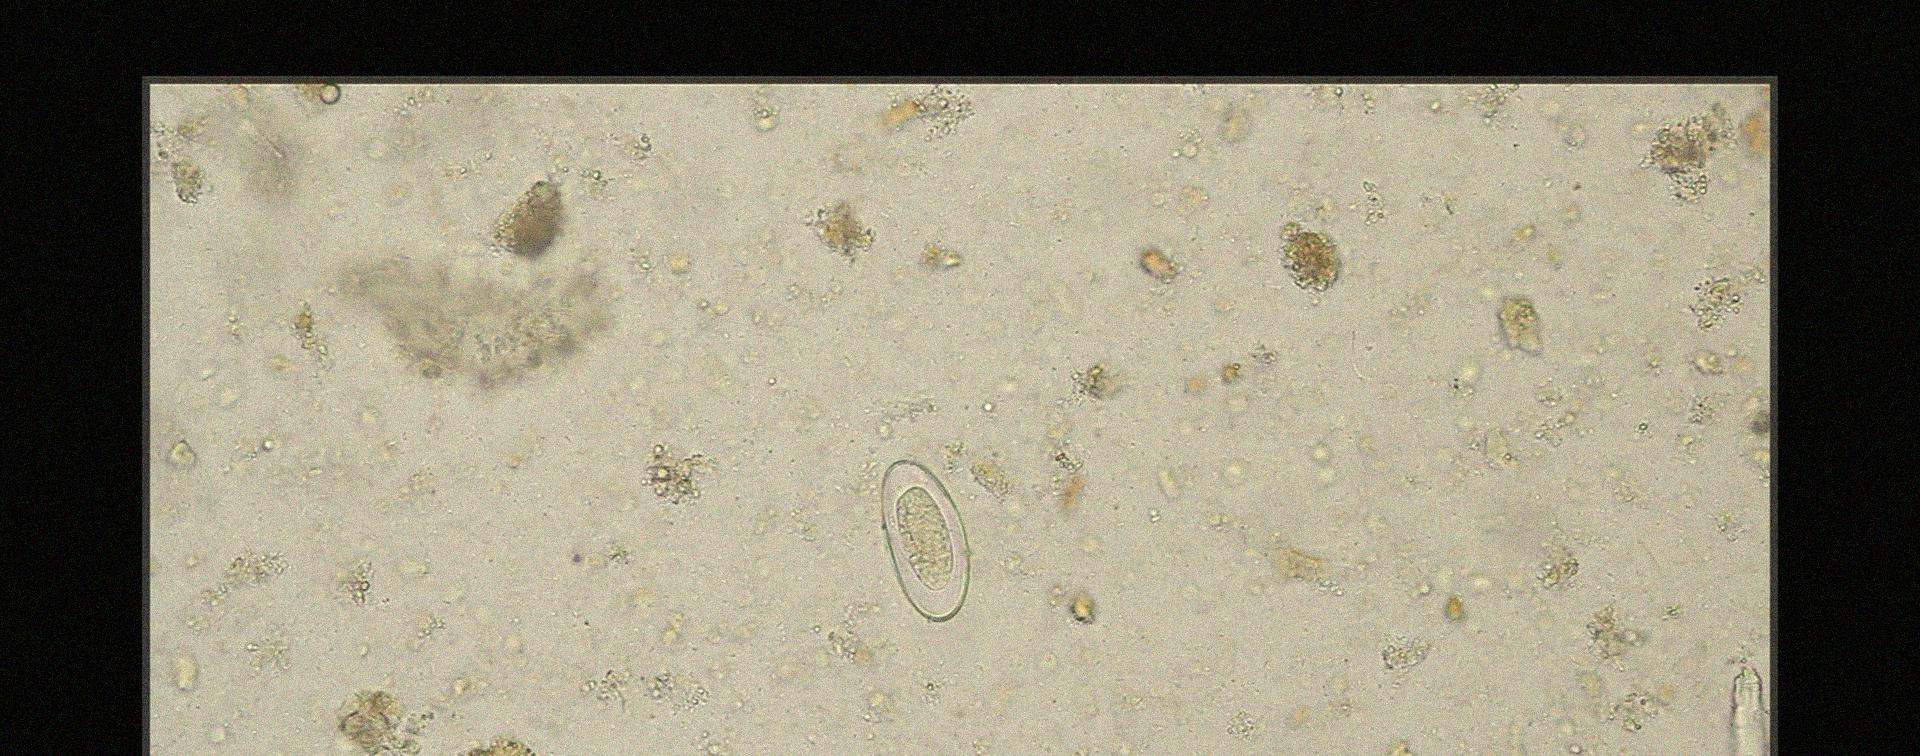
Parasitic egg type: Enterobius vermicularis